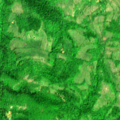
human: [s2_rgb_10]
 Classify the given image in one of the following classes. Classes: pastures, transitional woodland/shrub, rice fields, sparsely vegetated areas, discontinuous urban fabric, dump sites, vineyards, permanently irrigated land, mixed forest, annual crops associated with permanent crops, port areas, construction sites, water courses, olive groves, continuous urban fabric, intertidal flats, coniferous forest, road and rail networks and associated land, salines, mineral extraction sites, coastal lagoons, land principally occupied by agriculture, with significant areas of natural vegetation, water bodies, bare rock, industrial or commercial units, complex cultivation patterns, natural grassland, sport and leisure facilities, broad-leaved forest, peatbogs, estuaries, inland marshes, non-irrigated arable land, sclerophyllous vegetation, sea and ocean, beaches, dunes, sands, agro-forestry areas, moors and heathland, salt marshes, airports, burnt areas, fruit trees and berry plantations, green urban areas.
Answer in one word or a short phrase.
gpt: pastures, broad-leaved forest, transitional woodland/shrub